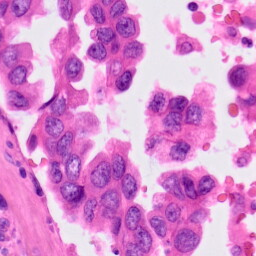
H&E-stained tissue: Lung